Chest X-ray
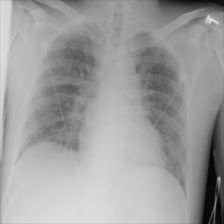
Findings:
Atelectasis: negative
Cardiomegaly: negative
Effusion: negative
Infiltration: negative
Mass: negative
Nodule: negative
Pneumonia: negative
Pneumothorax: negative
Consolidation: negative
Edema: negative
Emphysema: negative
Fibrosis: negative
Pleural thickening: negative
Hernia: negative